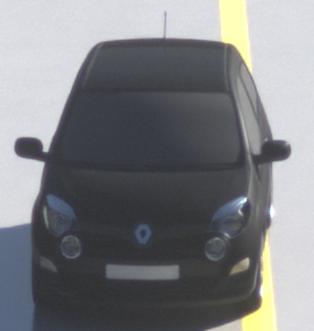
Make: Renault
Model: Twingo 1.2 LEV 16V 75
Detailed model: Twingo (II)
Model produced from: 2012/01
Model produced until: 2014/07
Doors: 3
Color: black
Road condition: wet road
Daytime: sunrise or sunset
Contrast: medium contrast